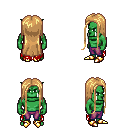
a pixel art fantasy rpg character, male body template, orc, green skin, red tattered cape, magenta pants, light blonde extra-long hairstyle, gold boots, four views (front, back, left, right), 2x2 character sprite sheet, small pixel art, hard edges, no anti-aliasing